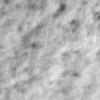
Label: no_change